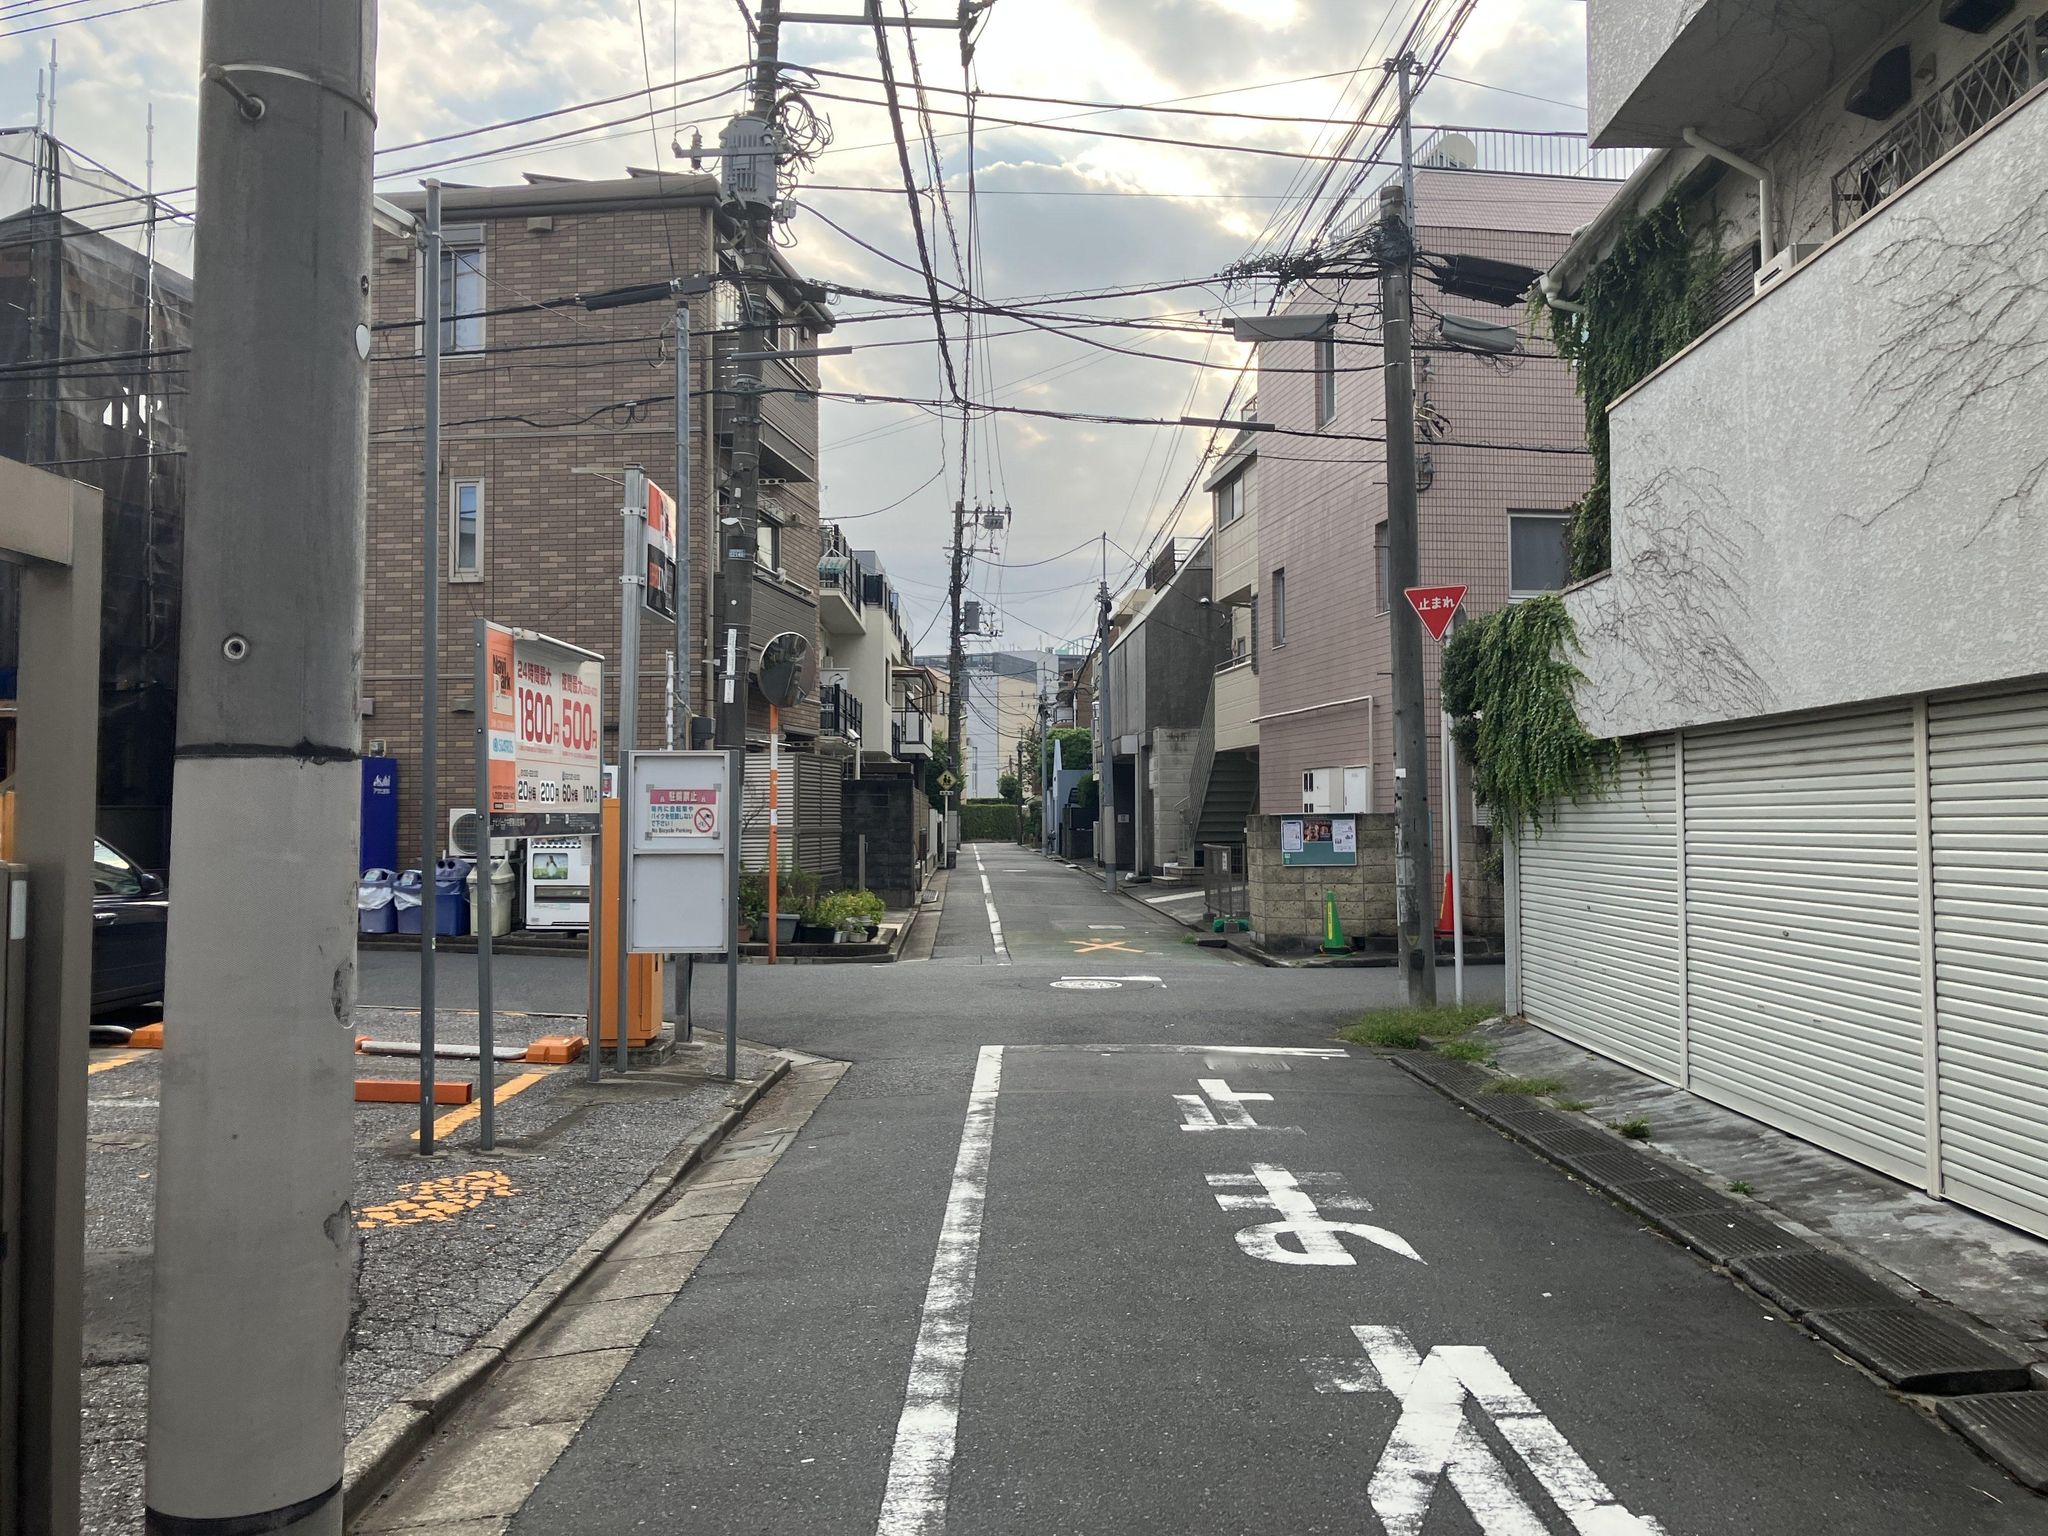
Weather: cloudy
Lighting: day
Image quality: good
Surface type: cycling surface
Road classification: unclassified
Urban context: urban centre
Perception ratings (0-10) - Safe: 2.84, Lively: 4.5, Beautiful: 0.93, Boring: 1.11, Depressing: 5.17, Wealthy: 6.01